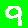
Digit: 9